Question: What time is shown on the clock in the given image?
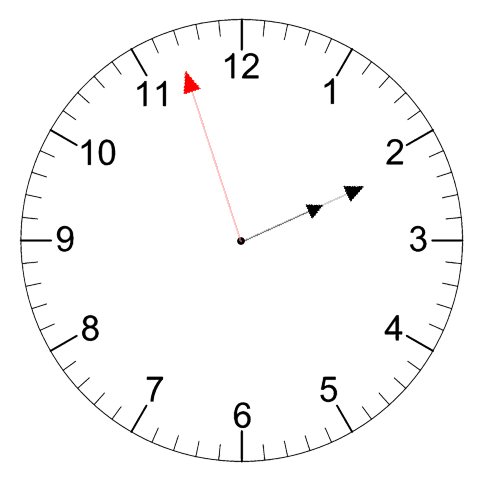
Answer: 02:10:57